Question: Could some one explain the logic behind multiple Venn diagram by explaining what these numbers represent in the picture. Thanx in advance.

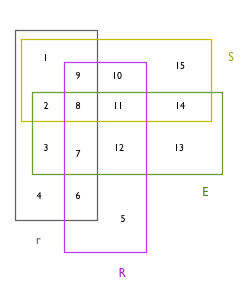
Answer: The number in each location represents the number of items that can only be there and nowhere else.
For example there is exactly one item that is both 'S' and 'r' and also not in 'E' or 'R'.
There are two items that are in 'S', 'r', and 'E' and not in 'R'.
There are three items that are in 'E' and 'r' and also not in 'S' or 'R'.
Four items in only 'r' and nowhere else
etc.
Conveniently enough, because all of the categories are mutually exclusive, you can find the number of items in any arbitrary category by adding up the sub-categories that make it up.
For example, the number of items in S and r total are 1+9+2+8 = 20